Interaction volume radius: 5 \u00c5
Interaction volume height: 35 \u00c5
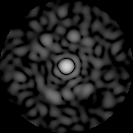
Disorder parameter: 0.8386